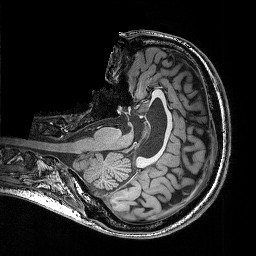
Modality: T1w
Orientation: axial
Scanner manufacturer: siemens
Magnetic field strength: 3 T
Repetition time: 2.25 s
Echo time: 0.00418 s